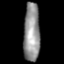
Tissue: prostate
Cell type: T cells
Senescence score: 0.714
Nuclear area (px): 944
Mean DAPI intensity: 145.195